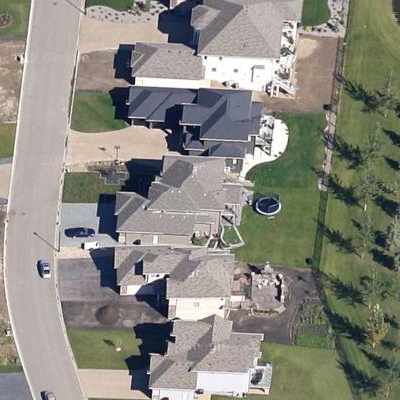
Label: fResident